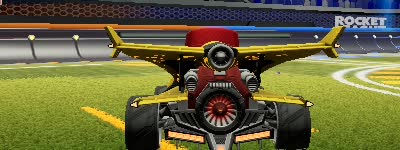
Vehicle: aftershock